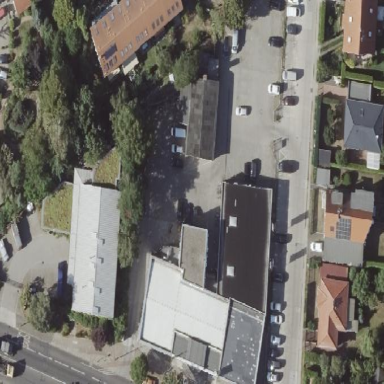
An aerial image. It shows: Building used as fitness center.